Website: apple
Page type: address-validator
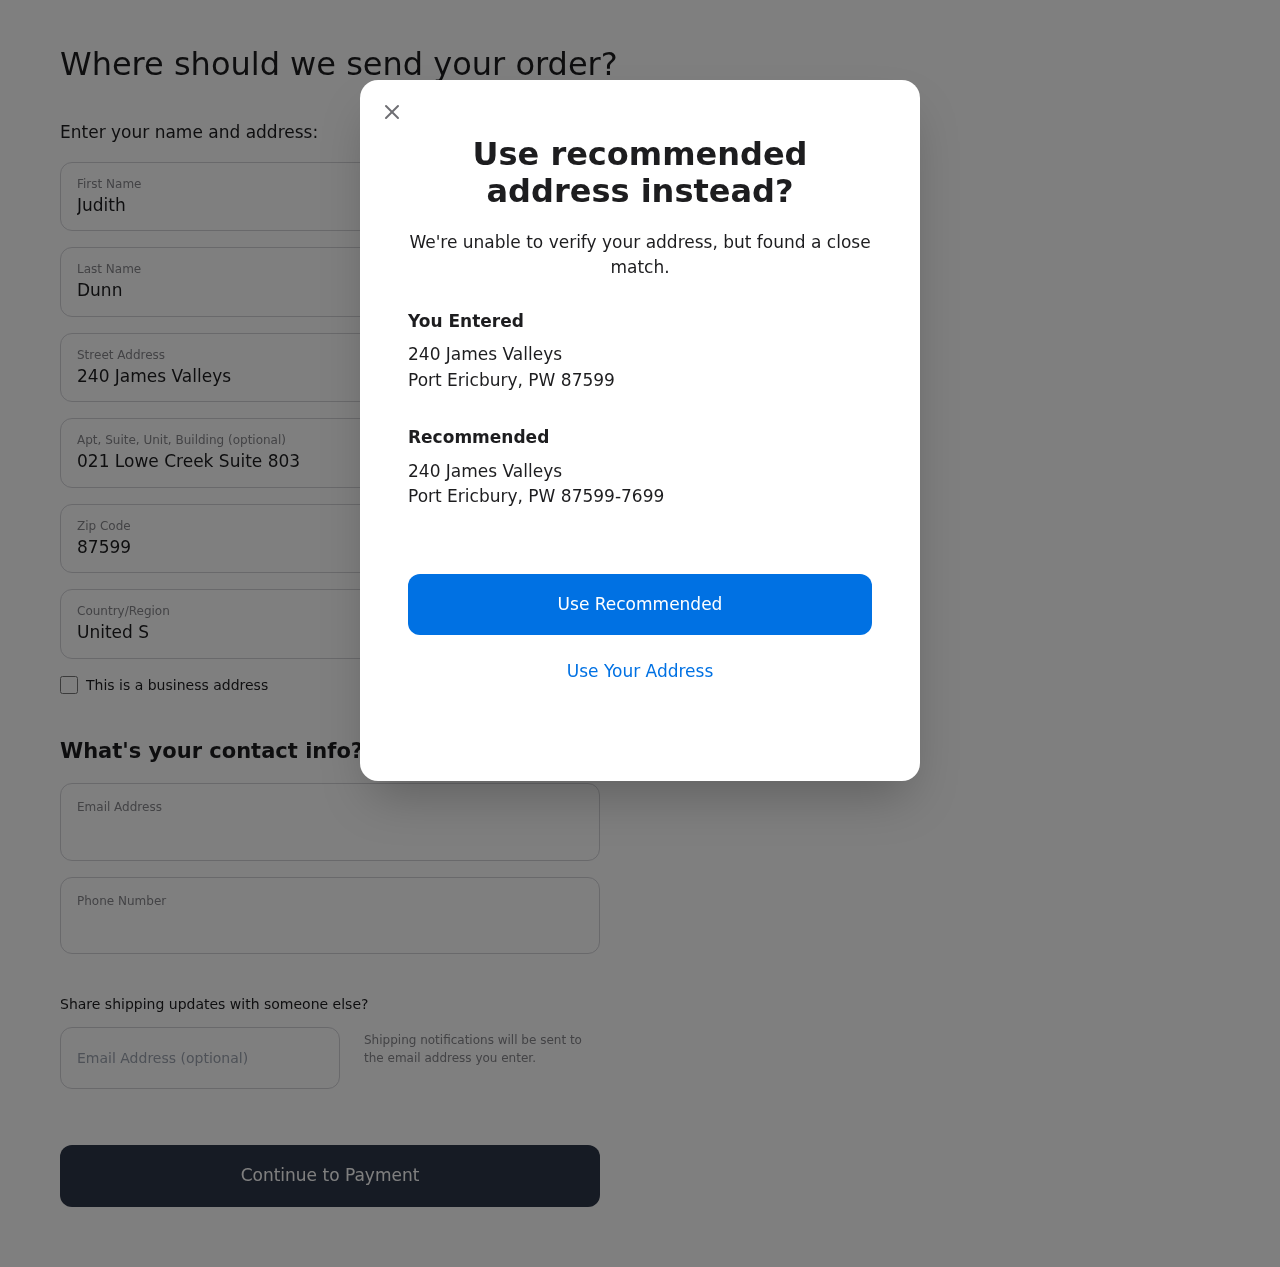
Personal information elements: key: PII_CITY
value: Port Ericbury
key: PII_COUNTRY
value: United States
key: PII_EMAIL
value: judith.dunn@yahoo.com
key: PII_FIRSTNAME
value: Judith
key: PII_GIFT_EMAIL
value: edavis@gmail.com
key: PII_LASTNAME
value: Dunn
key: PII_PHONE
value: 7622387887
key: PII_POSTCODE
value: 87599
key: PII_POSTCODE_FULL
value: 87599-7699
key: PII_STATE_ABBR
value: PW
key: PII_STREET
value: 240 James Valleys
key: PII_STREET2
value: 240 James Valleys
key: PII_STREET2
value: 021 Lowe Creek Suite 803
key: PII_CITY2
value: Port Ericbury
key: PII_STATE_ABBR2
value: PW